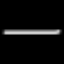
Label: line